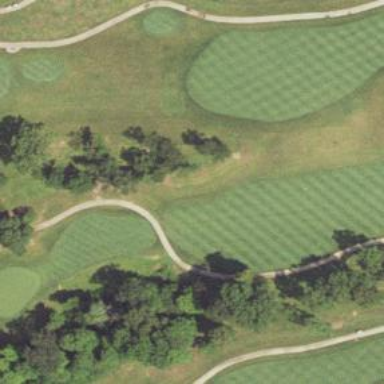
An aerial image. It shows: Asphalt path on golf course.